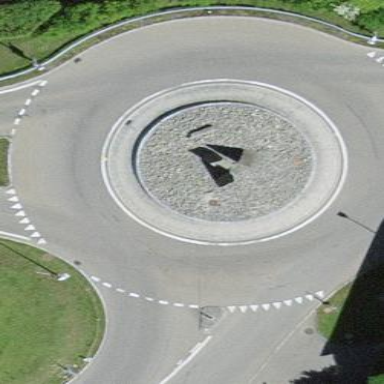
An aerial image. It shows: Secondary road around roundabout.